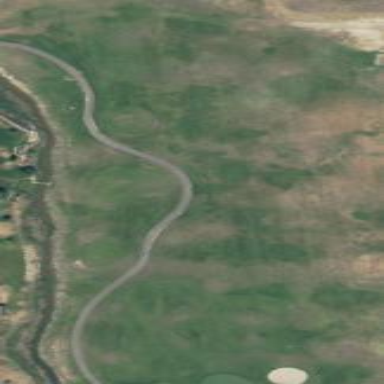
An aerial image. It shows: Mowed grass area designated as golf fairway.